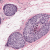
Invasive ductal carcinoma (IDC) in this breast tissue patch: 0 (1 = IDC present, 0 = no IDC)